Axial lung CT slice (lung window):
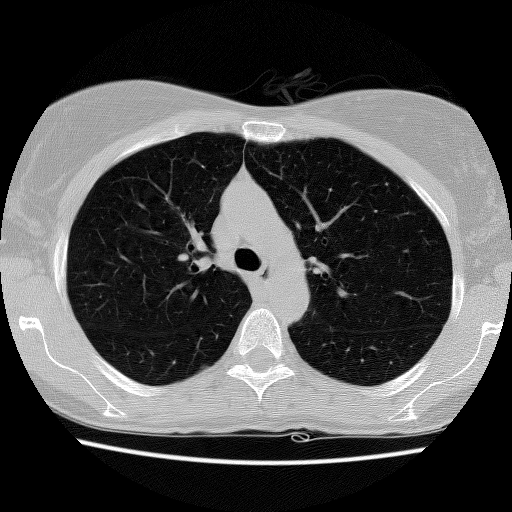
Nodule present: no